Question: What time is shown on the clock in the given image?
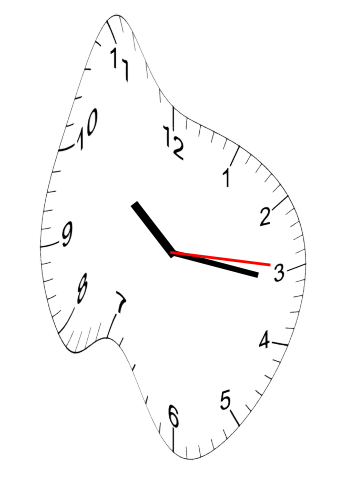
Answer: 10:16:15